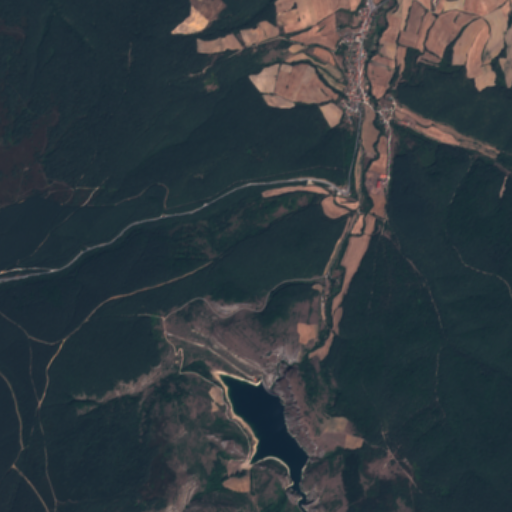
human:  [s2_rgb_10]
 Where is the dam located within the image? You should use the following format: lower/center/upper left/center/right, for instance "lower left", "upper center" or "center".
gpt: The dam is located in the lower center of the image.
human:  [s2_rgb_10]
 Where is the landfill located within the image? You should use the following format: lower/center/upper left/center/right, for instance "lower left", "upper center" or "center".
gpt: The landfill is located in the center right of the image.
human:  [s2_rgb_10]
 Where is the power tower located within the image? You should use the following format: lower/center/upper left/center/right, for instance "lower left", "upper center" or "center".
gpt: The power tower is located in the upper right of the image.
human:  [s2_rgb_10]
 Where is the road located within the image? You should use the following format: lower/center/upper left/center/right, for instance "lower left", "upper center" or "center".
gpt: There is no road in the image.